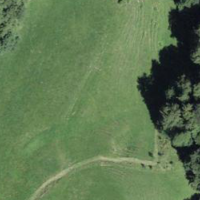
EUNIS habitat code: 23
Species observed at this site:
Lysandra bellargus